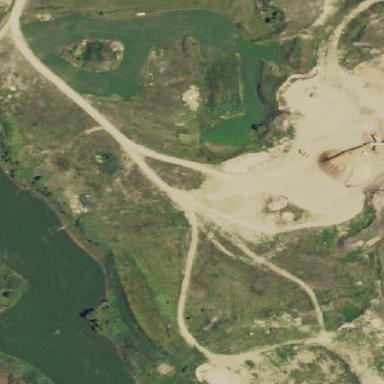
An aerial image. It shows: Quarry area.